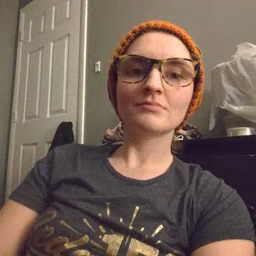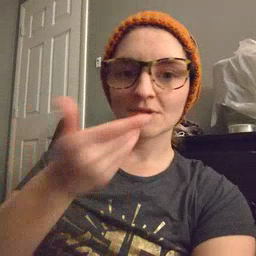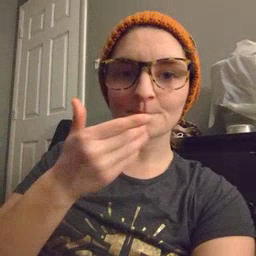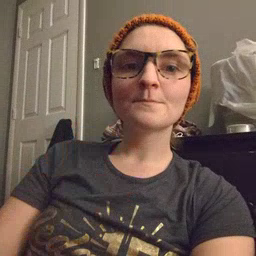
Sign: pizza